Question: I have a set of data in CSV file like this:
'''
[['1', '1.5', '1', '2', '1.5', '2'],
['2', '2.5', '3', '2.5', '3', '2.5'],
['3', '2.5', '1.5', '1', '1', '3'],
['1.5', '1', '2', '2', '2', '2.5'],
['1.5', '1.5', '1', '2.5', '1', '3']]
'''
I want to find the all the unique entries in this data listed in ascending order. I have tried this code:
'''
import csv
import numpy
dim1=[]
with open('D:/TABLE/unique_values.csv') as f1:
for rows in f1.readlines():
dim1.append(rows.strip().split(','))
uniqueValues = numpy.unique(dim1)
print('Unique Values : ',uniqueValues)
'''
and it gives me this output :
'''
Unique Values : ['1' '1.5' '2' '2.5' '3']
'''
I want to list these unique entries in the column in CSV file and want to write their running indices in a row against each unique entry. A sample output which is desired is shown below.
Sample Output

I have tried other numpy functions but they only return the first occurrence of unique entry. Also, I have seen other relevant posts but they do not populate the running indices of each unique element in a row.
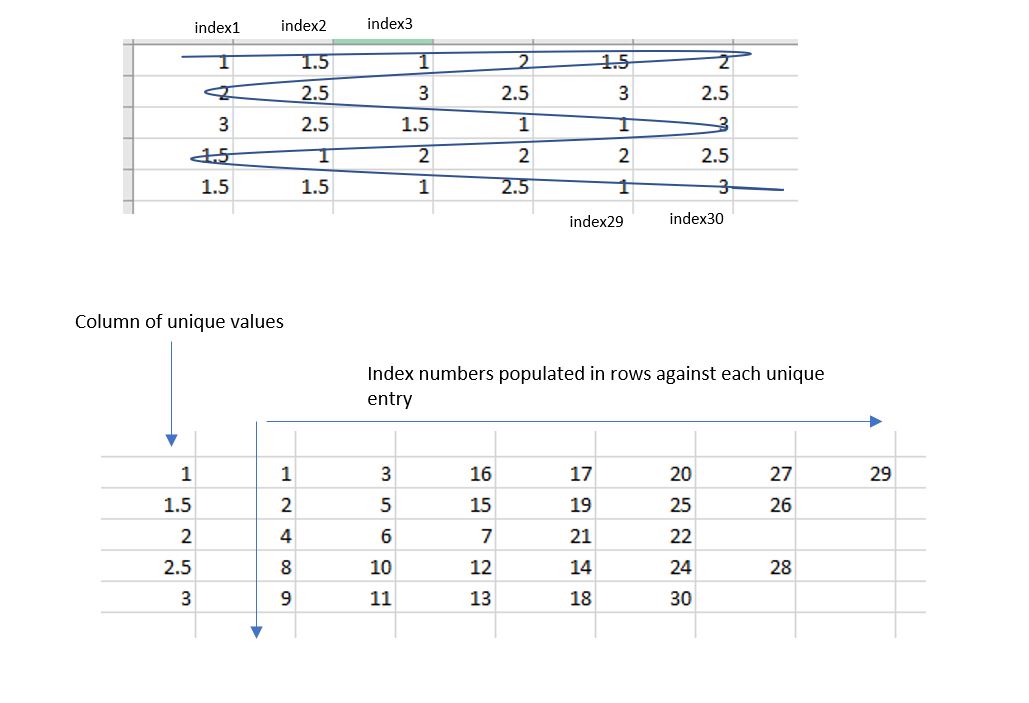
Answer: This would be fairly straight forward with some functions from the standard library: 'collections.defaultdict'. 'csv.reader', and 'itertools.count'. Something like:
'''
import csv
import collections
import itertools
data = collections.defaultdict(list)
index = itertools.count(1)
with open('D:/TABLE/unique_values.csv') as f1:
reader = csv.reader(f1)
for row in reader:
for value in row:
data[value].append(next(index))
for unique_value, indices in data.items():
print(f"{unique_value}:", *indices)
'''